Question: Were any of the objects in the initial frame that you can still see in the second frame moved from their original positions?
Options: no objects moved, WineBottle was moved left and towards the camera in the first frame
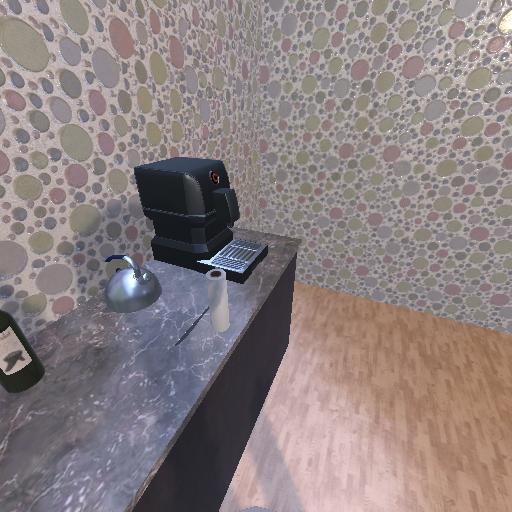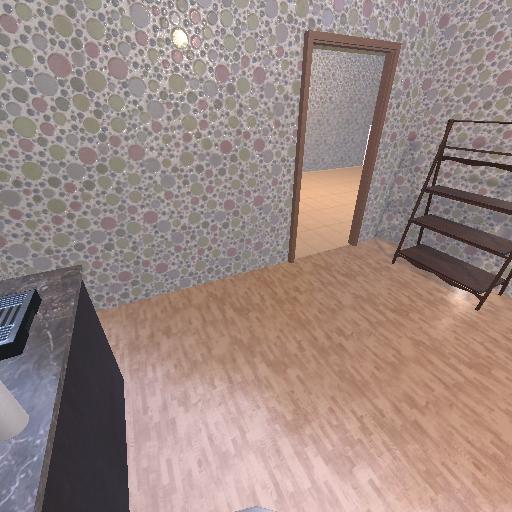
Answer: no objects moved